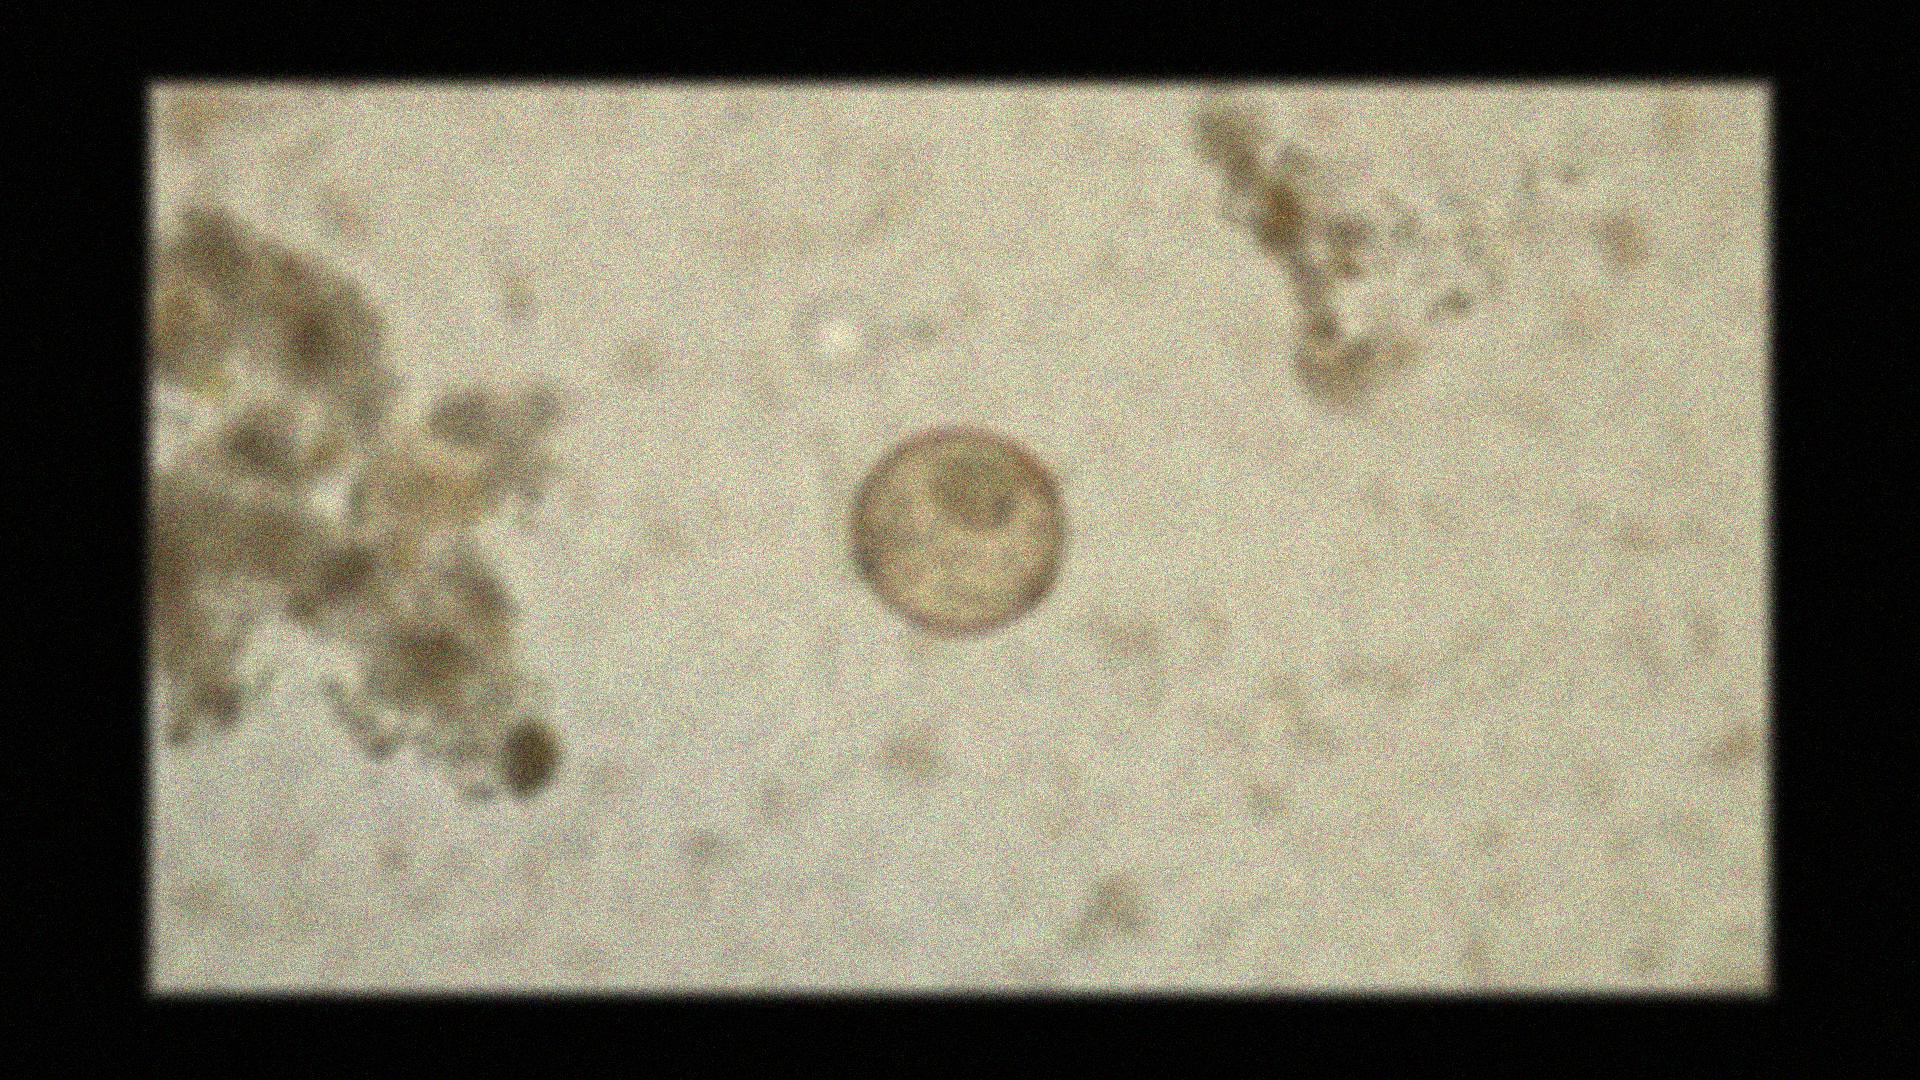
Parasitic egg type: Hymenolepis diminuta